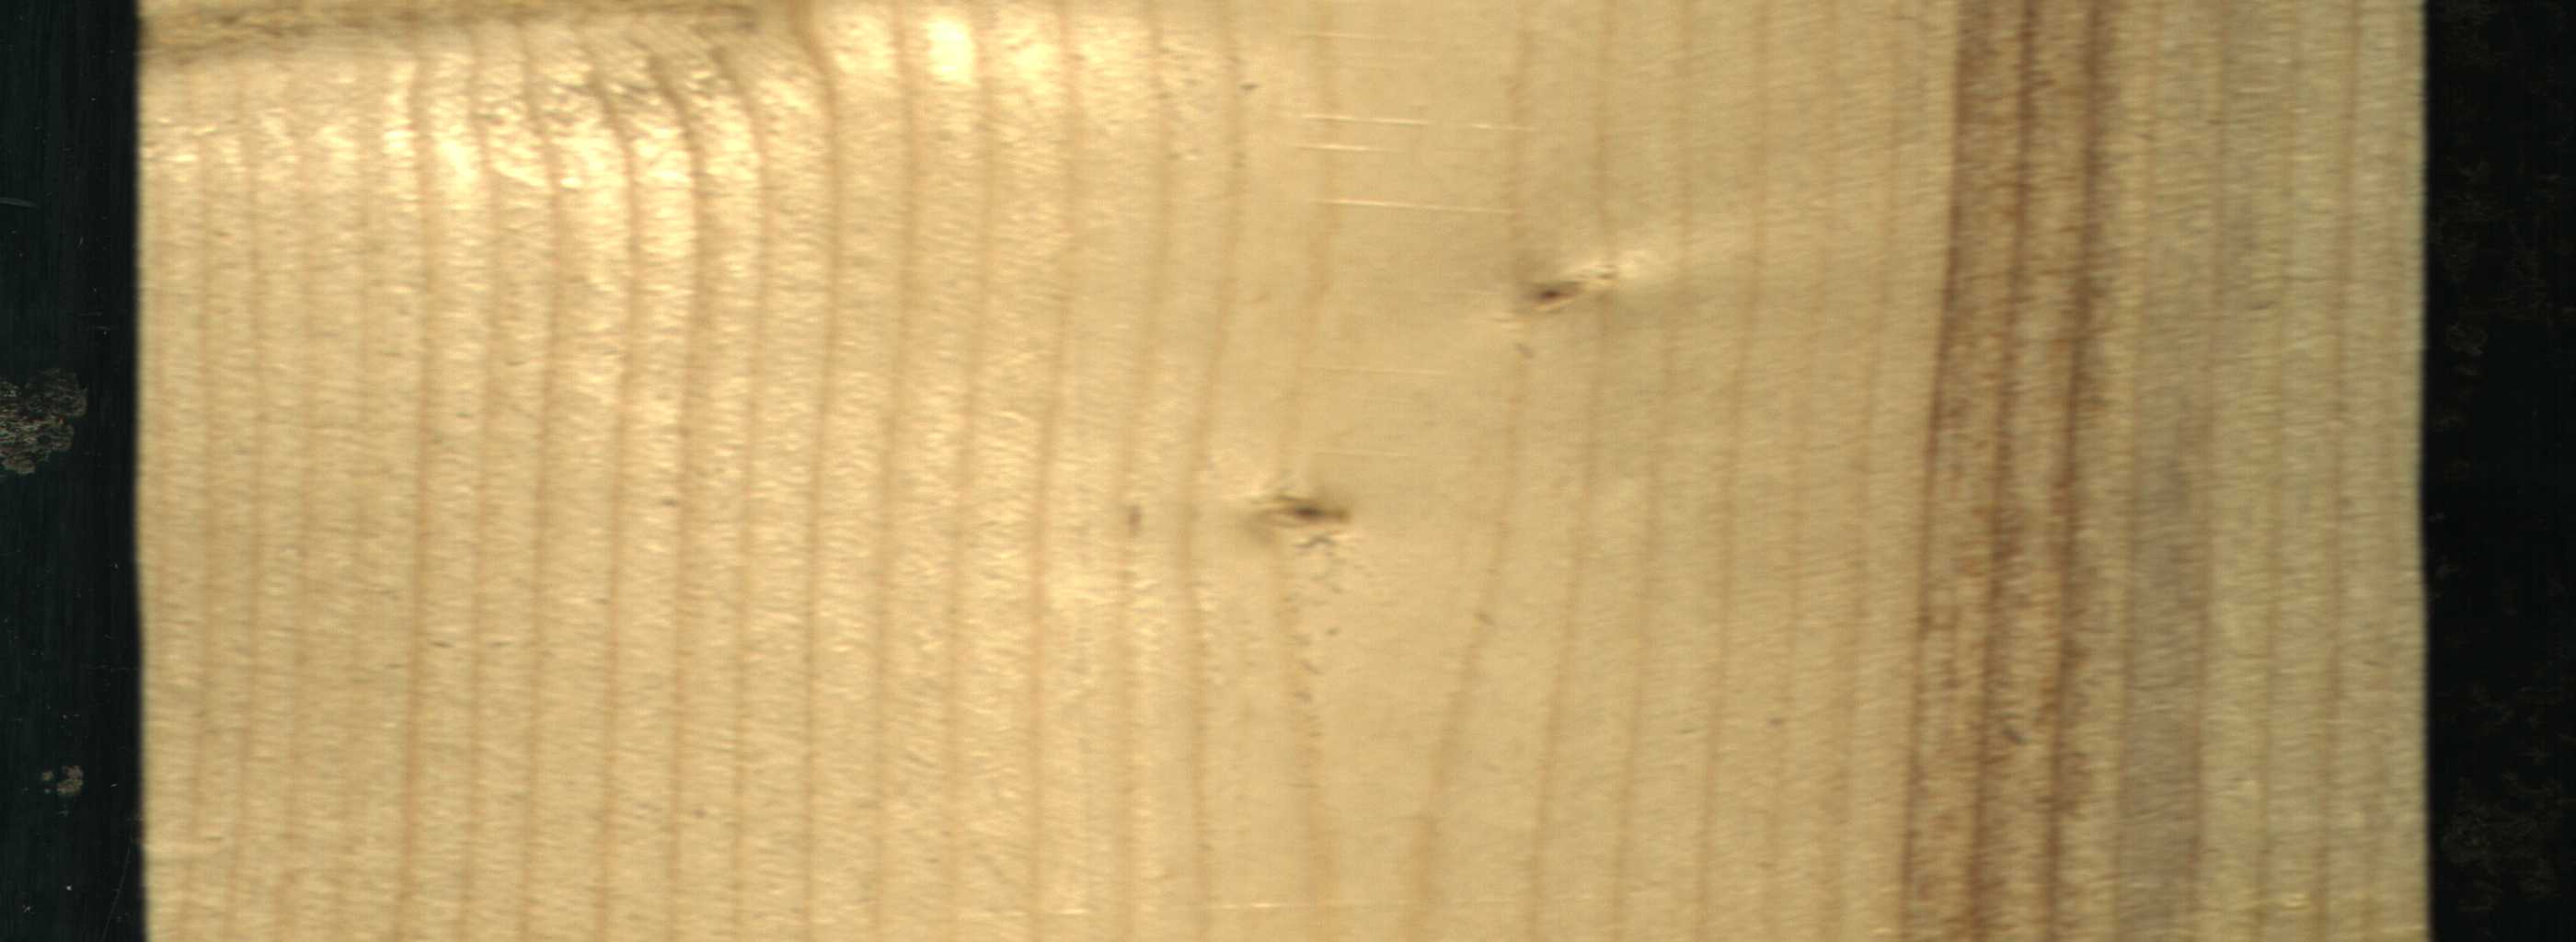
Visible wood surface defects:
Live_Knot
Live_Knot
Live_Knot